Field crop: maize
Growth stage: 2
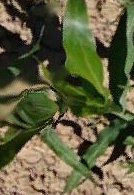
Species: maize